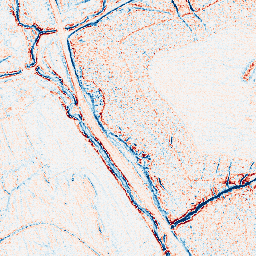
Category: edge_preserving
Decomposition family: anisotropic_diffusion
Decomposition parameters: iterations: 10
kappa: 30
gamma: 0.05
Upsampling method: nearest
Upsampling parameters: scale: 2
Upsampling scale: 2